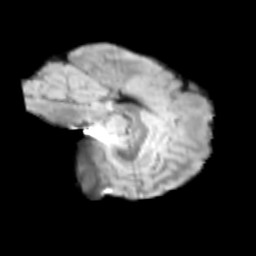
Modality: T2w
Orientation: sagittal
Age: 11
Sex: male
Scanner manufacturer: siemens
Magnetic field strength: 3 T
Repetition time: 3.8 s
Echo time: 0.07 s